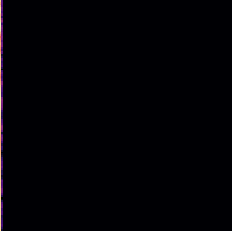
Sound class: Chainsaw